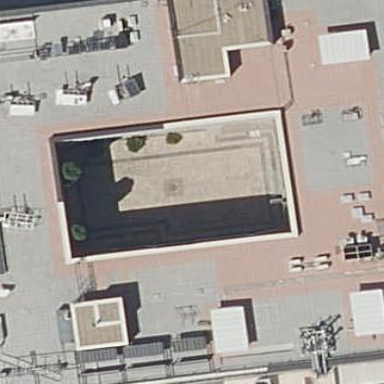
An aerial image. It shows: Public building.